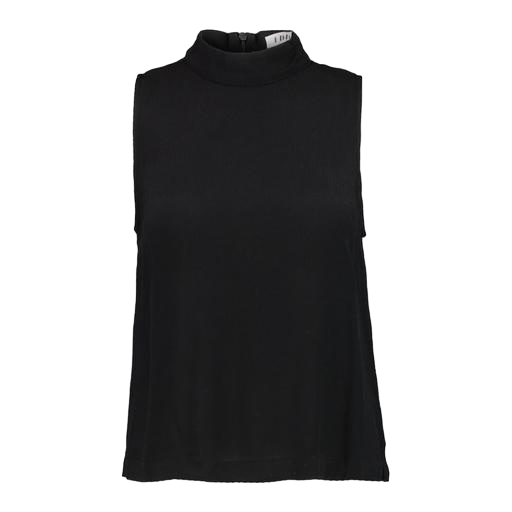
high-neck top, black angie high-neck top, black high-neck top, white background